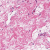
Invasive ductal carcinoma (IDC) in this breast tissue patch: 0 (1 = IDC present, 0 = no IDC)